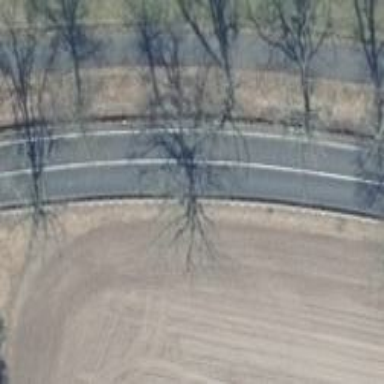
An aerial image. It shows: Secondary road with asphalt surface.